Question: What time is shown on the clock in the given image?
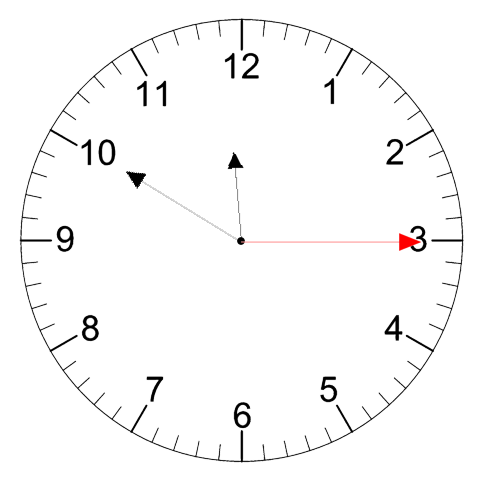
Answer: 11:50:15